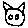
Label: cat